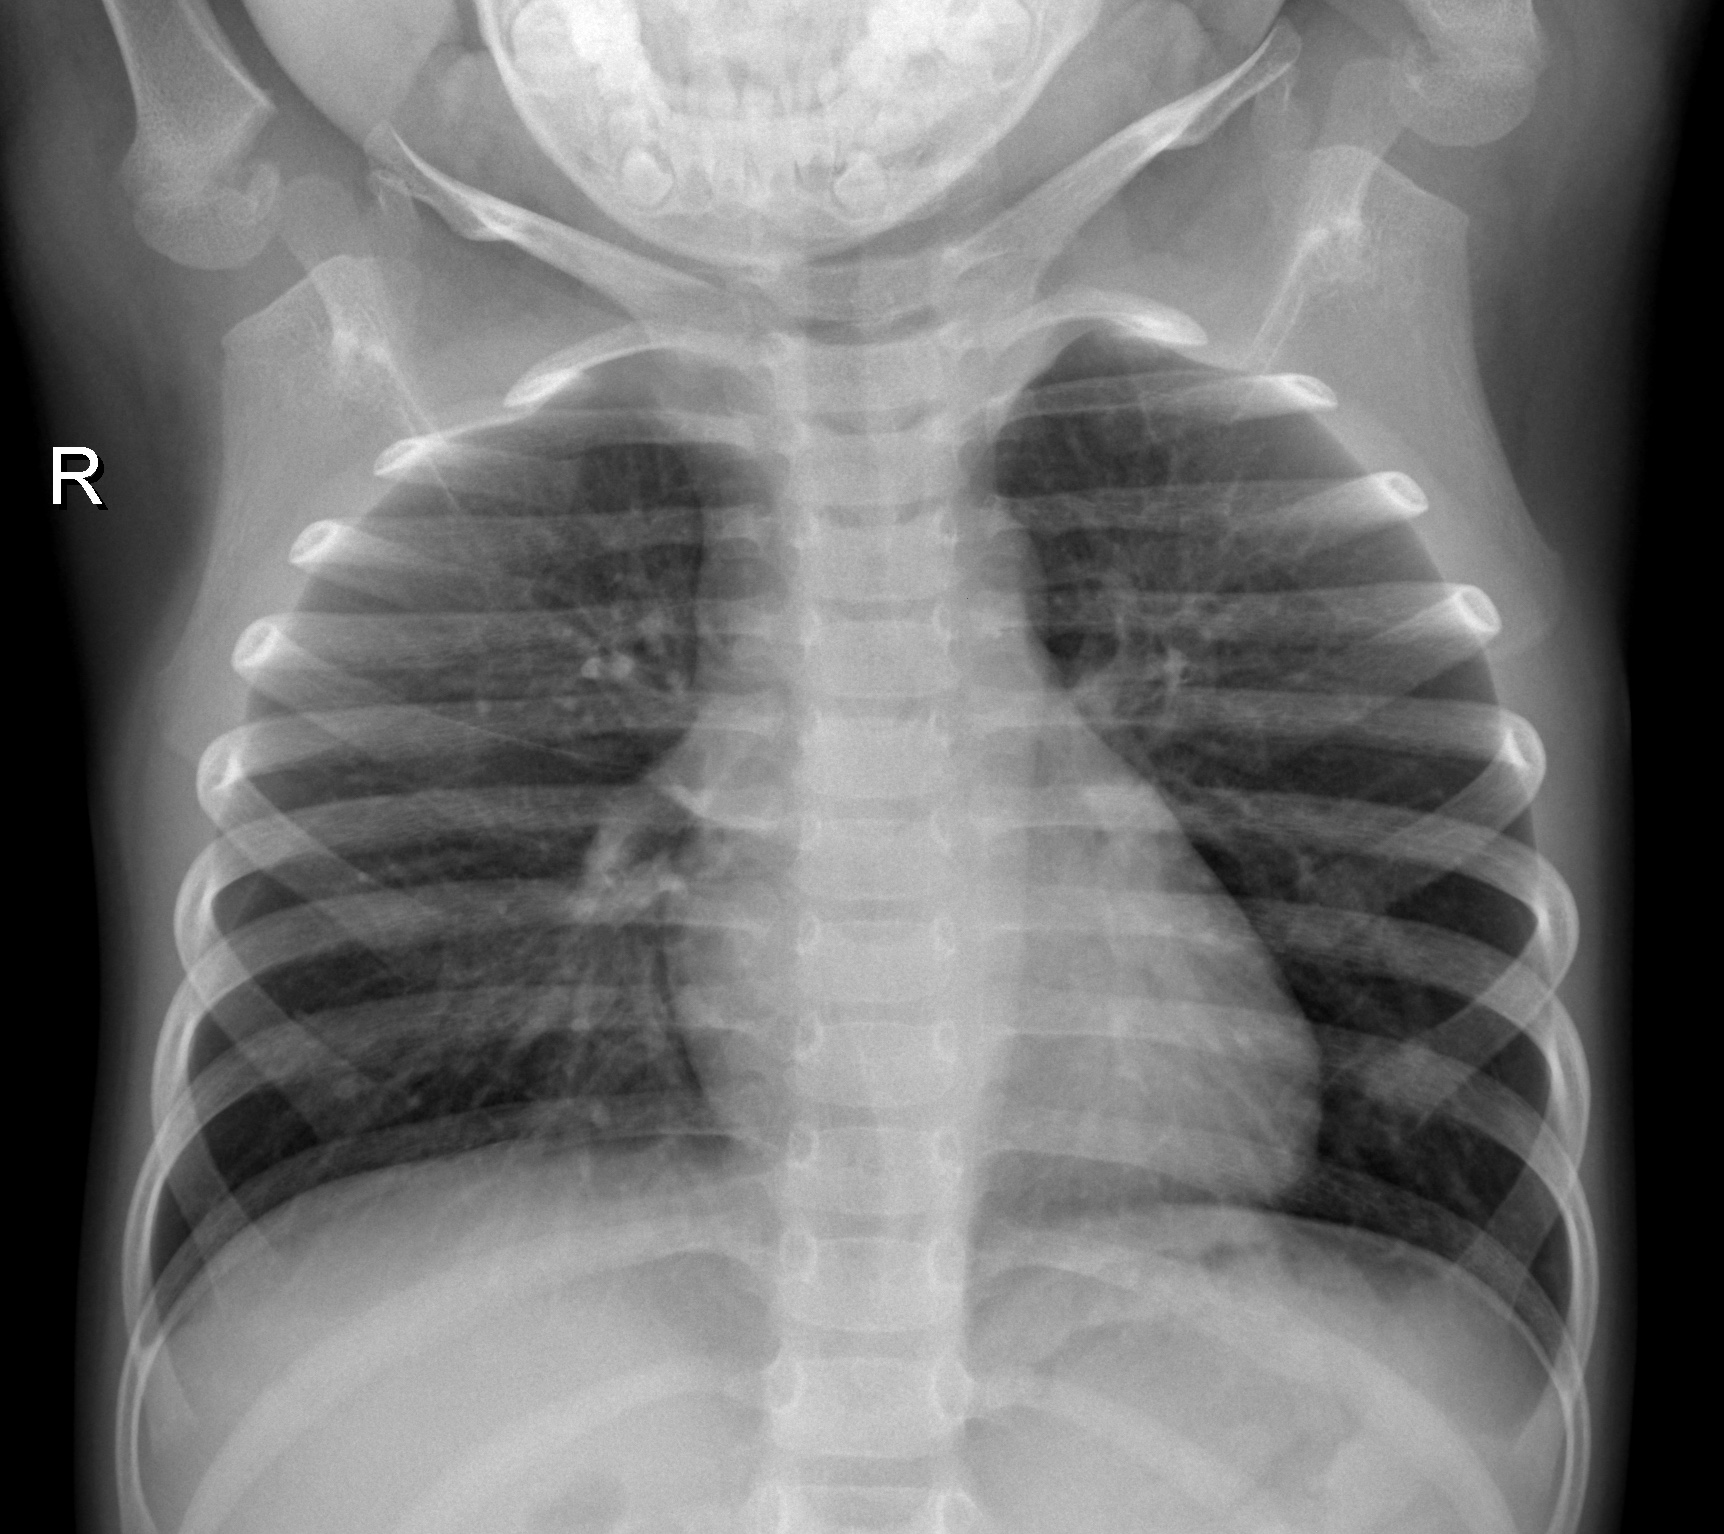
Diagnosis: NORMAL